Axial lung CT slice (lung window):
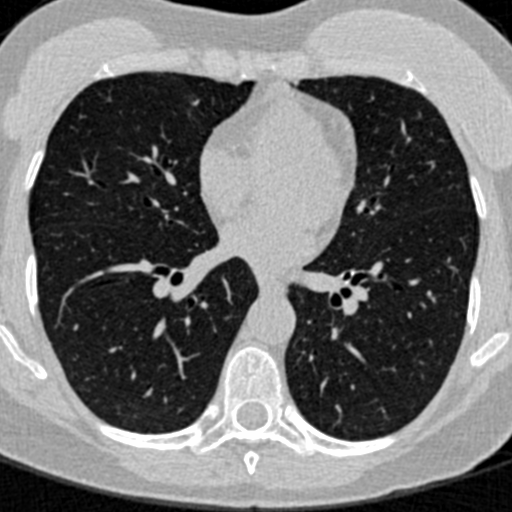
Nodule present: no